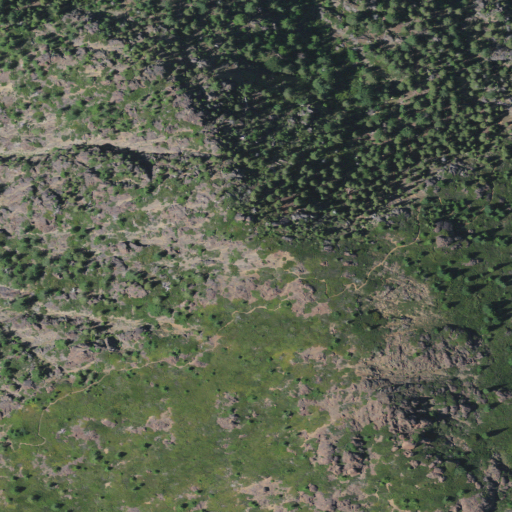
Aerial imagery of mountain in Oregon named Kerby Peak containing evergreen forest and shrub